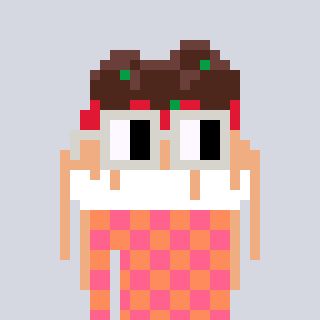
a pixel art character with square light gray glasses, a spaghetti-shaped head and a peachy-colored body on a cool background